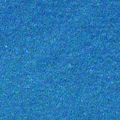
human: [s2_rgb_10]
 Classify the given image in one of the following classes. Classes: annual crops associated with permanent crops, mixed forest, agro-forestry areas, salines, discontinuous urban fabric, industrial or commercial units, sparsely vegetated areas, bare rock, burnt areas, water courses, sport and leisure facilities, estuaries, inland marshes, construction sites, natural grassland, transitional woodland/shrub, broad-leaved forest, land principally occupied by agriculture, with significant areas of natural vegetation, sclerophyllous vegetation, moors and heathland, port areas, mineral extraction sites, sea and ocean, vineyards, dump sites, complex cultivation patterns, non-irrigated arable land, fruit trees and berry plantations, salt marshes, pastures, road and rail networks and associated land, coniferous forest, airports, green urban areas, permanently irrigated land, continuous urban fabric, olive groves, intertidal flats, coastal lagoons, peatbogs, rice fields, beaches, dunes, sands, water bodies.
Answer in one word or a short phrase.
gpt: sea and ocean